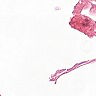
Metastatic tissue present: no